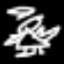
Label: angel